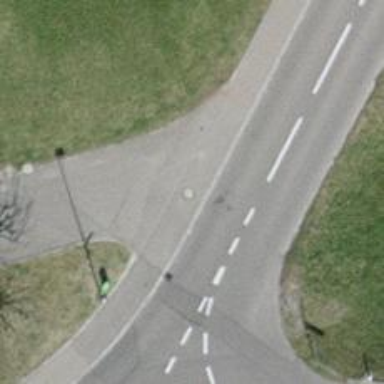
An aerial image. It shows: Unmarked road crossing.